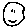
Label: smiley face